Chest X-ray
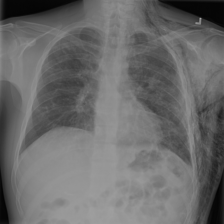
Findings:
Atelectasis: negative
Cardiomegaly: negative
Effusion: negative
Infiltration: negative
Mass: negative
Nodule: negative
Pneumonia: negative
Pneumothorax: positive
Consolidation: negative
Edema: negative
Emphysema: positive
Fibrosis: negative
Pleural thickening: negative
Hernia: negative